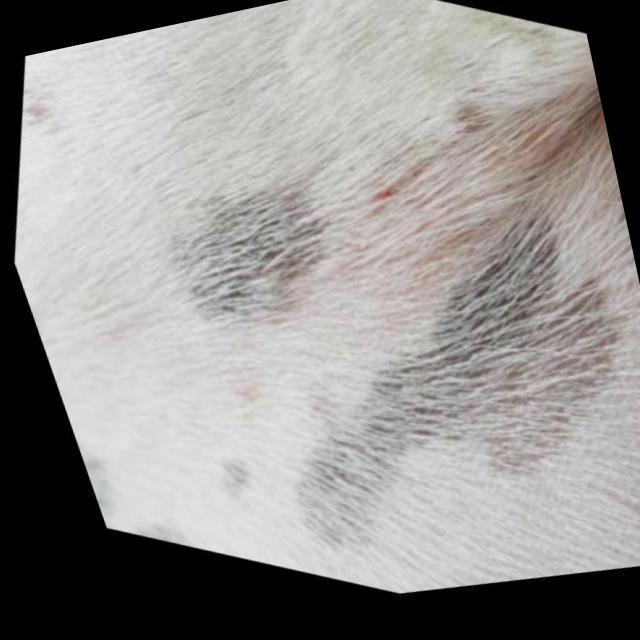
Canine hypersensitivity reaction — allergic skin response with urticaria, erythema, pruritus, and angioedema. May be food, environmental, or flea allergy related.